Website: home-depot
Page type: account-dashboard
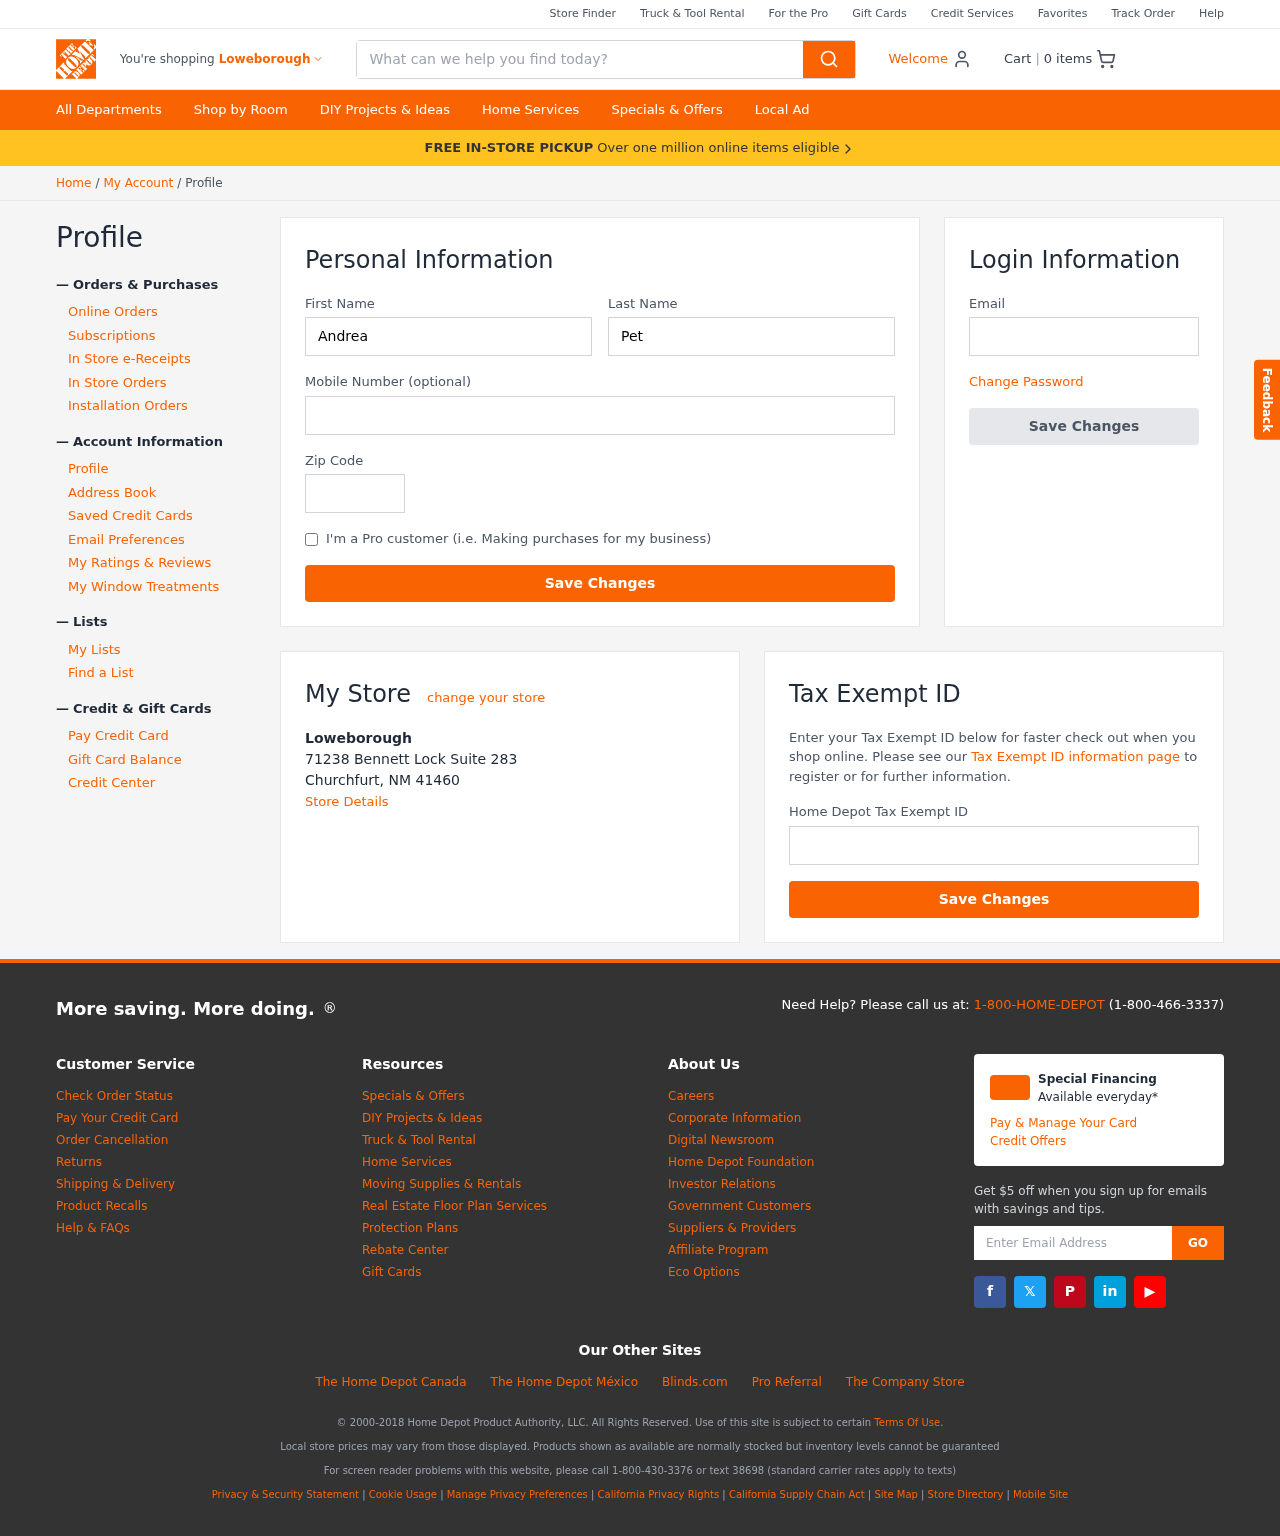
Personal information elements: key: PII_CITY
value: Loweborough
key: PII_EMAIL
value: andrea.peterson@yahoo.com
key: PII_FIRSTNAME
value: Andrea
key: PII_LASTNAME
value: Peterson
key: PII_LOCATION1_CITY_STATE_ZIP
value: Churchfurt, NM 41460
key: PII_LOCATION1_NAME
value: Loweborough
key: PII_LOCATION1_STREET
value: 71238 Bennett Lock Suite 283
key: PII_PHONE
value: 3298760976
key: PII_POSTCODE
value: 89648
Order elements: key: ORDER_NUM_ITEMS
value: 0
Search elements: key: HEADER_SEARCH
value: What can we help you find today?